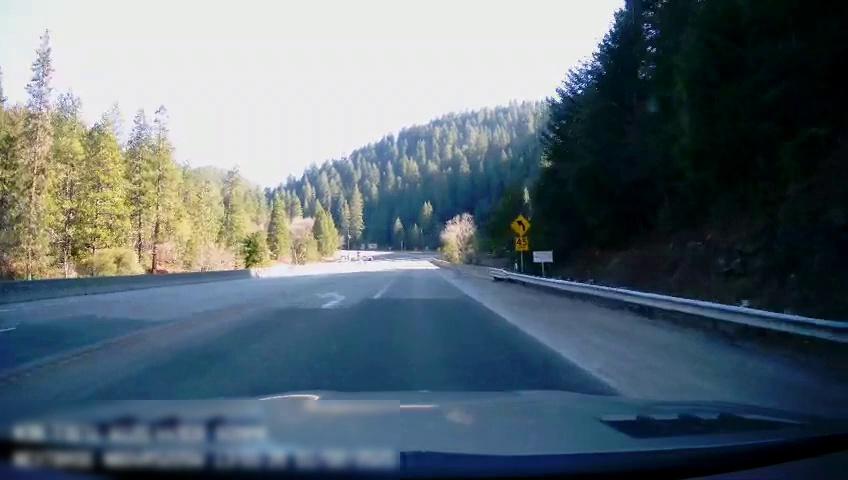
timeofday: Day
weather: Sunny
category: Drivable Space
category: Lanes | Opposite Lane
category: Lanes | Alternate Lane
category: Lanes | Opposite Lane
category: Lanes | Opposite Lane
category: Lanes | Current Lane
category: Traffic | Signs
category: Traffic | Signs